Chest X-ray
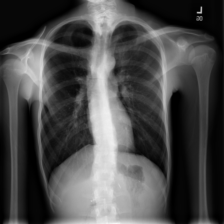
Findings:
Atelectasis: negative
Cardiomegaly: negative
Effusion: negative
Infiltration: negative
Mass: negative
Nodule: negative
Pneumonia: negative
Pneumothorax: positive
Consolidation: negative
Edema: negative
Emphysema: negative
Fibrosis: negative
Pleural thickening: negative
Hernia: negative